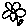
Label: flower